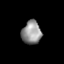
Tissue: prostate
Cell type: Myeloid cells
Senescence score: 0.3514
Nuclear area (px): 445
Mean DAPI intensity: 146.665